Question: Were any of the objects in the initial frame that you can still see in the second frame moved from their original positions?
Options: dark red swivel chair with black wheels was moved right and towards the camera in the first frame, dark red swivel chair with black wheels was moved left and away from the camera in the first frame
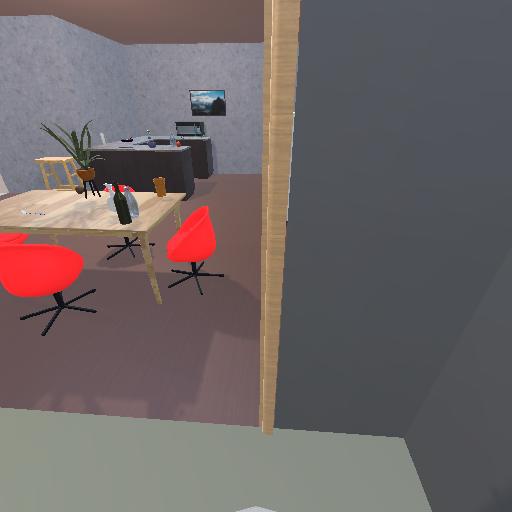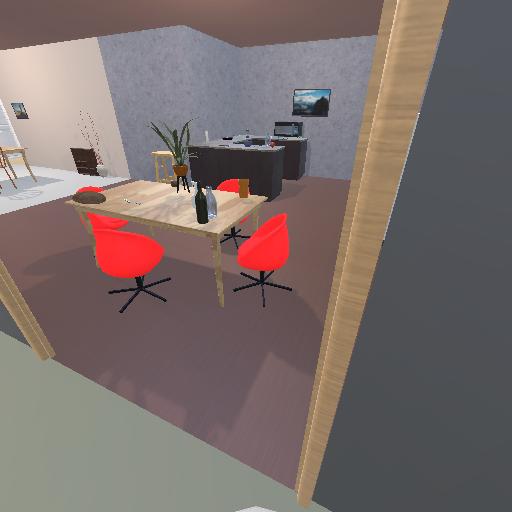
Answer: dark red swivel chair with black wheels was moved right and towards the camera in the first frame